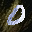
Label: 0